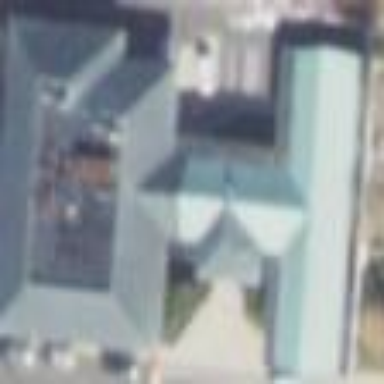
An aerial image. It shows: Civic building used as police station.